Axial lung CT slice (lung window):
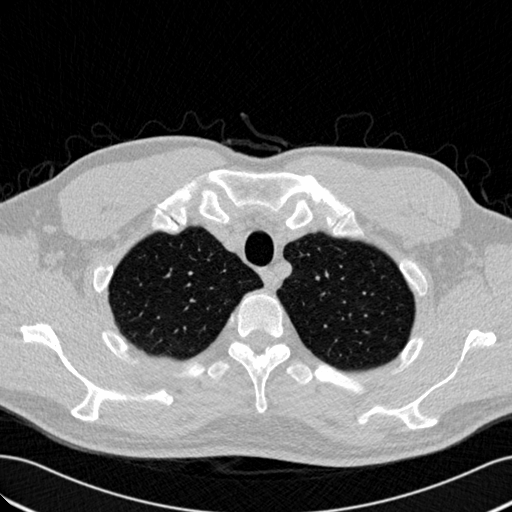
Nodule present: no